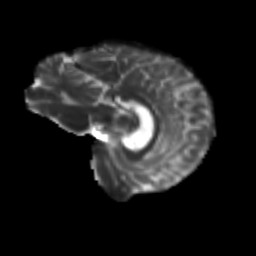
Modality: T2w
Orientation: sagittal
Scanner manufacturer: siemens
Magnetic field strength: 3 T
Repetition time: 9.2 s
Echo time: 0.084 s